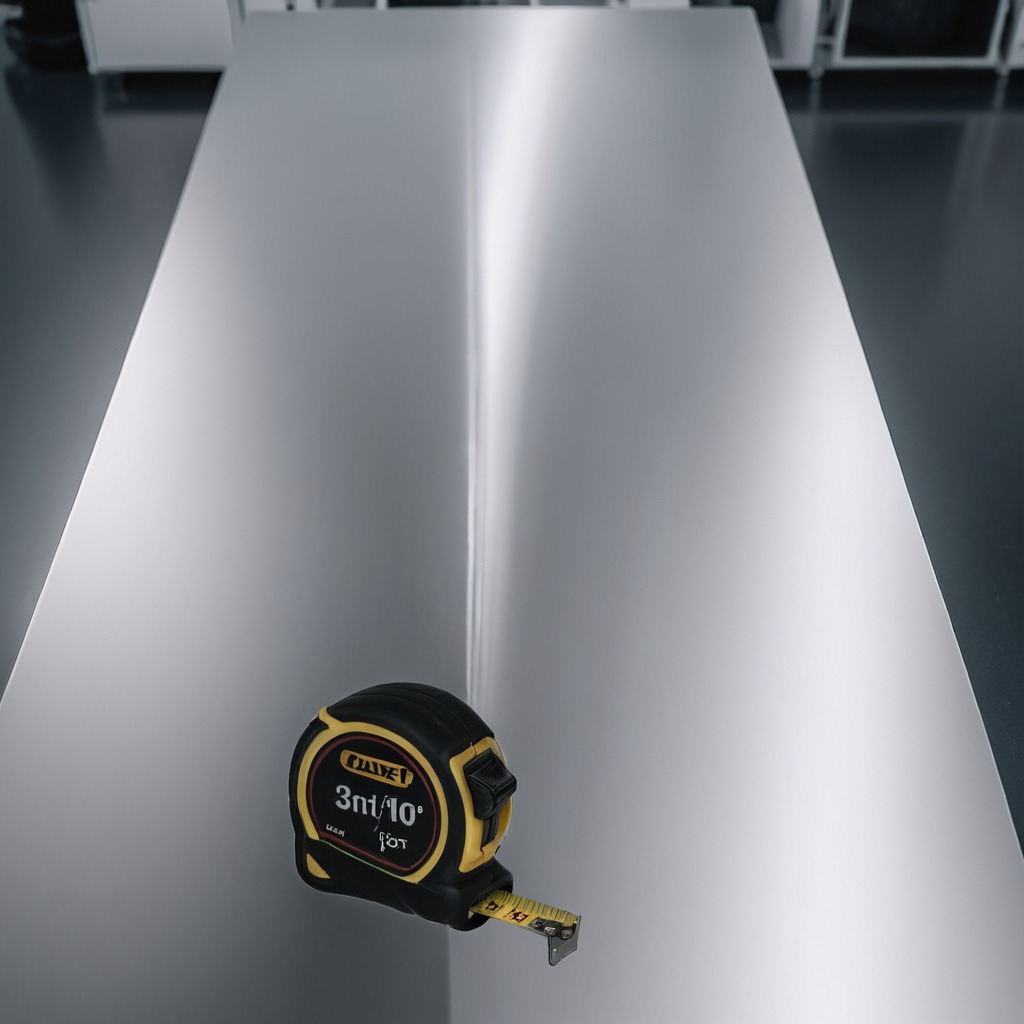
A measuring tape is lying on the stainless steel table in a high-end prototyping lab.